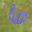
Label: 6